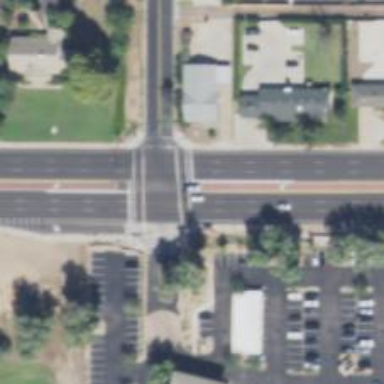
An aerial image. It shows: Solid stop line on the road.